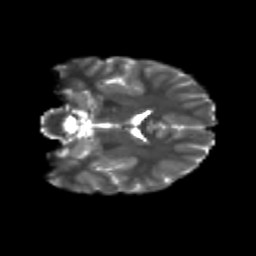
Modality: T2w
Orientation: coronal
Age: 10
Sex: female
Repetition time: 9.512 s
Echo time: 0.089 s